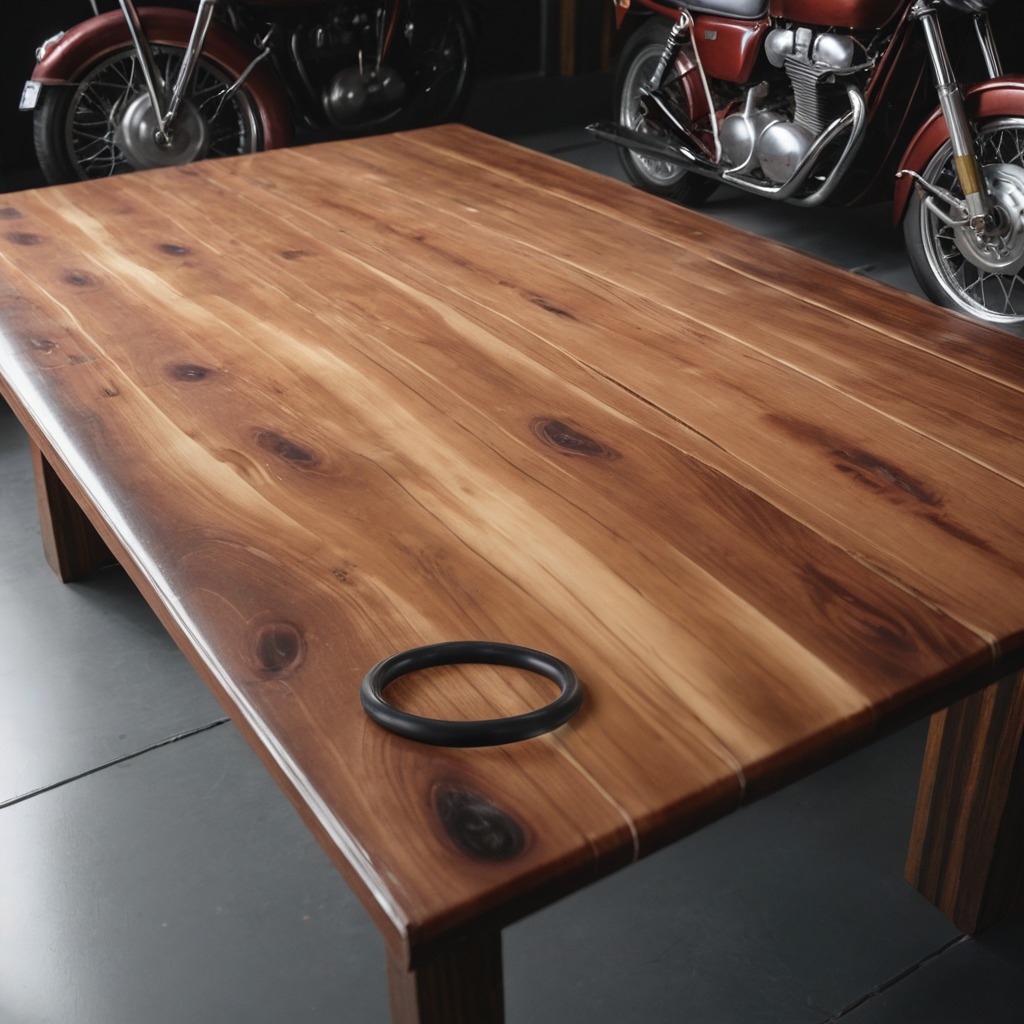
A rubber O-ring is lying on the wooden table.